Question: I am trying to format the text on an Android TextView. This is the code I tried in a Java console:
'''
System.out.println(String.format("%-7s 56", "S"));
System.out.println(String.format("%-7s 56", "A(102)"));
'''
The output is the expected, my text is left aligned:
'''
S 56
A(102) 56
'''
No I try the same code on Android TextView:
'''
mTextView.setText(String.format("%-7s 56
", "S"));
mTextView.append(String.format("%-7s 56", "A(102)"));
'''
And this is the result:

As you can see the output is not the expected the text is not aligned. What I am doing wrong? Is there any other way to do this?
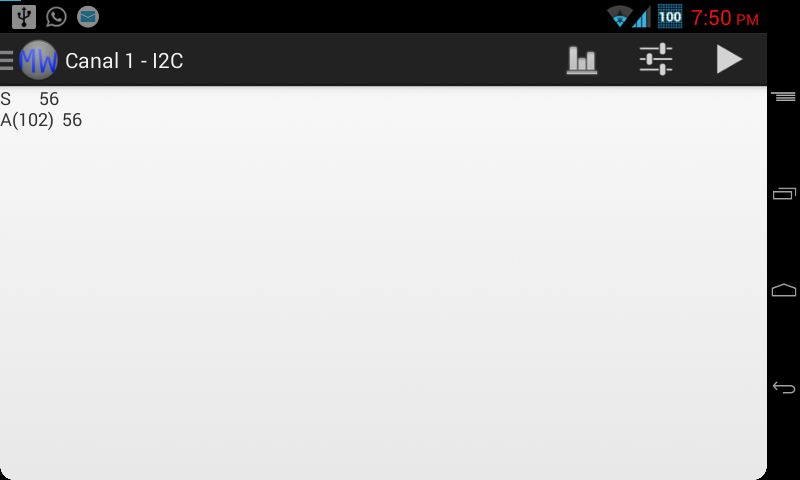
Answer: The problem was I was not using a Monospaced Font.
> A monospaced font, also called a fixed-pitch, fixed-width or
non-proportional font, is a font whose letters and characters each
occupy the same amount of horizontal space
So I only added this line before writing to the TextView:
'''
mTextView.setTypeface(Typeface.MONOSPACE);
'''